Question: I have plotted a graph using the plot function in R. The bubbles that appear in the graph are hollow. I want the bubbles to be filled with color and if possible little bigger.
Here is the code:
'''
plot(risk_vector_nonagg,pch=1,type="p",col=ifelse(risk_vector_nonagg >= 1.1, "#FF0000FF", ifelse(risk_vector_nonagg >= .5,"#FF8000FF", "green")))
'''

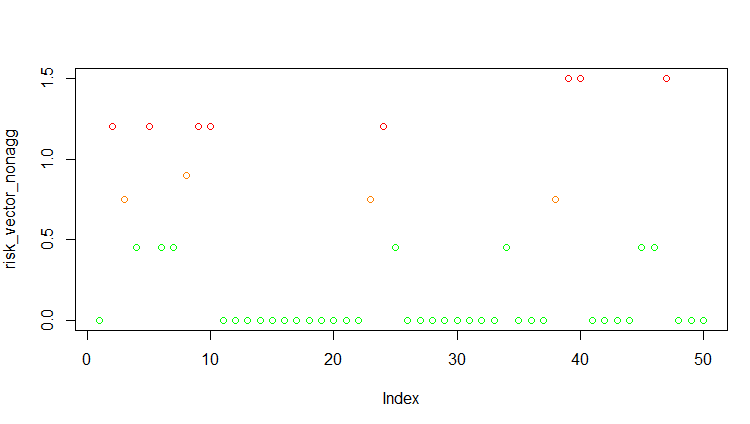
Answer: You are looking for the 'pch' parameter. 'pch=16' is solid. In the 'Hmisc' package, you can see them all easily by calling 'show.pch()'.
The cex parameter controls size.
Your code, with pch parameter added:
'''
plot(risk_vector_nonagg,pch=1,type="p",pch=16,cex=1.5,
col=ifelse(risk_vector_nonagg >= 1.1, "#FF0000FF", ifelse(risk_vector_nonagg >= .5,"#FF8000FF", "green")))
'''